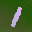
Label: 1